九年级 · 画法几何学
(本题8分)（2021$cdot$浙江$cdot$杭州市西溪中学三模）已知：如图,$AB$是$odotO$的直径,弦$CDperpAB$于点$E$,连结$CG,DG$(1)若$angleA=25^{circ}$,求弧$CD$的度数;(2)求证:$angleDGC=2angleBAC$;(3)若$odotO$的半径为$5,BE=2$,求弦$AC$的长.
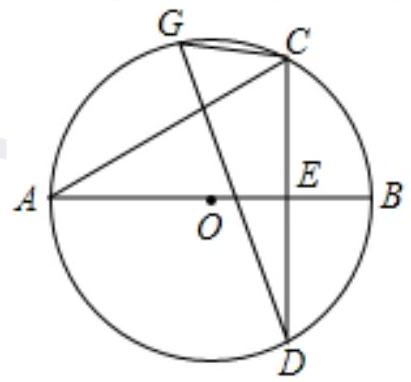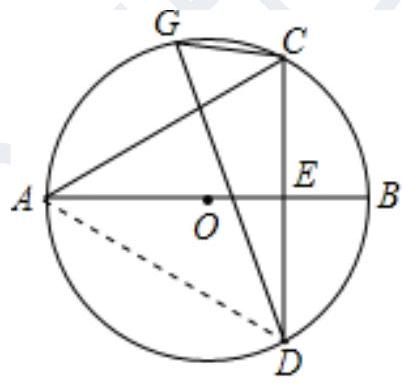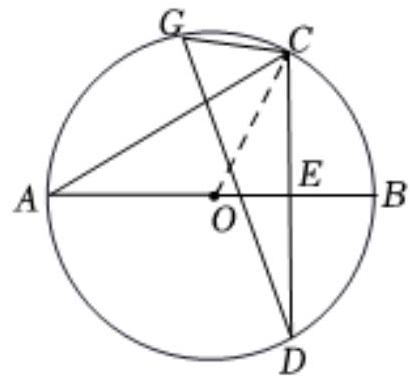
答案: (1)100(2)见解析(3)$4sqrt{5}$
解析: 【分析】(1)由$AB$是$odotO$的直径,弦$CDperpAB$于点$E$,得$BC=BD$,根据$angleA=25^{circ}$,即得$BC$为$50^{circ}$，即可得到$CD=BC+BD=100^{circ}；$(2)连接$AD$,根据弦$CDperp$直径$AB$,可得$angleBAC=angleBAD$,即$angleDAC=2angleBAC$,又$angleDGC=angleDAC$,即可得$angleDGC=2angleBAC$;(3)连接$OC$,由$odotO$的半径为$5,BE=2$,得$OC=5,OE=3,AE=8$,根据$CDperpAB$,得$CE^{2}=16$,在Rt$triangleACE$中,即可得$AC=4sqrt{5}$$becauseAB$是$odotO$的直径,弦$CDperpAB$于点$E$,$thereforeBC=BD$,$becauseangleA=25^{circ}$,$thereforeBC=50^{circ}$,$thereforeBD=50^{circ}$,$thereforeCD=BC+BD=100^{circ}；$(2)证明:连接$AD$,如图:$because$弦$CDperp$直径$AB$,$thereforeBC=BD$,$thereforeangleBAC=angleBAD$,$thereforeangleDAC=2angleBAC$,又$becauseangleDGC=angleDAC$,$thereforeangleDGC=2angleBAC$(3)连接$OC$,如图:$becauseodotO$的半径为$5,BE=2$,$thereforeOC=5,OE=OB-BE=3,AE=AB-BE=8$$becauseCDperpAB$$thereforeCE^{2}=OC^{2}-OE^{2}=5^{2}-3^{2}=16$在$RttriangleACE$中,$AE^{2}+CE^{2}=AC^{2}$,$thereforeAC=sqrt{8^{2}+16}=4sqrt{5}$.【点睛】本题考查圆的性质及应用,涉及勾股定理,解题的关键是掌握垂径定理、圆周角定理等圆的性质及熟练运用勾股定理.